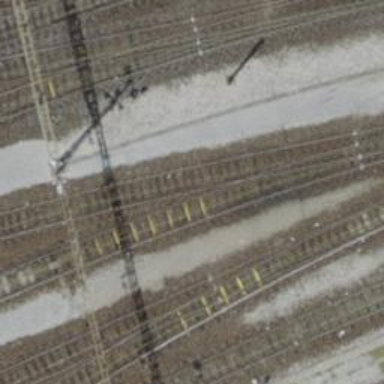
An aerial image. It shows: Railway yard with single rail track. The electrified track has contact line for power supply.